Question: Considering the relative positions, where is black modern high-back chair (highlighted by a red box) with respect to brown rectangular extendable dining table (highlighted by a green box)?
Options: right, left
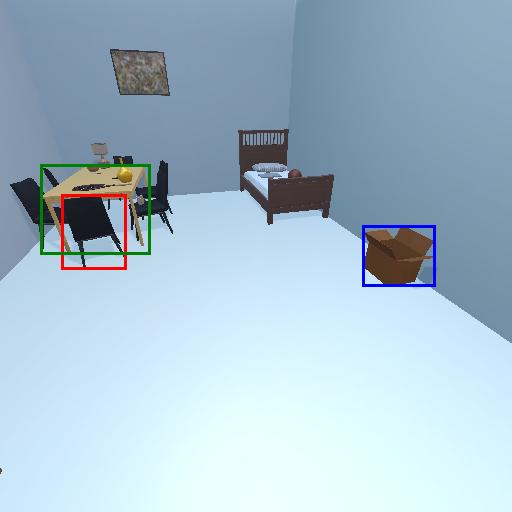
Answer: right